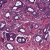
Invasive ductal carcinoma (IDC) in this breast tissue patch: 1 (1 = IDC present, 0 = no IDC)